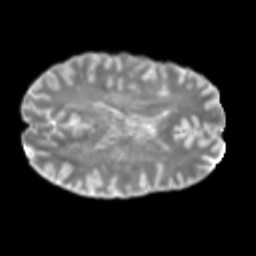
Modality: T2w
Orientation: axial
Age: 46
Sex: male
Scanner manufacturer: siemens
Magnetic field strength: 3 T
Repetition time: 5 s
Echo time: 0.092 s